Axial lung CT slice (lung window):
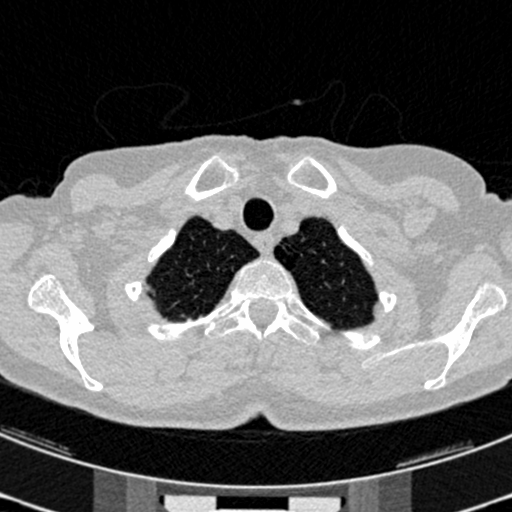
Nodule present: no